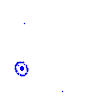
Particle: pion